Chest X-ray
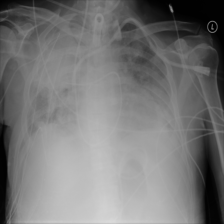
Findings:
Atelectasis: negative
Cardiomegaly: negative
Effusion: negative
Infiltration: negative
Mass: negative
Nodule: negative
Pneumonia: negative
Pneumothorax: negative
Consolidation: negative
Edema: negative
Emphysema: negative
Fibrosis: negative
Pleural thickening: negative
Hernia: negative